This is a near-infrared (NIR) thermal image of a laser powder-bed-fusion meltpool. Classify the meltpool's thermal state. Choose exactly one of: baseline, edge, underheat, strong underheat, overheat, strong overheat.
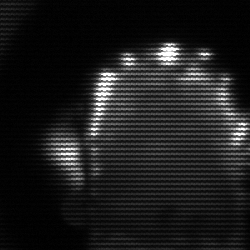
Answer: baseline